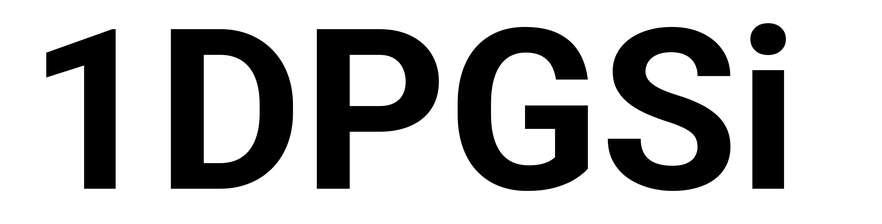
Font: Roboto_Bold